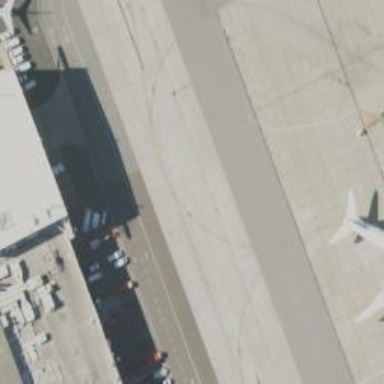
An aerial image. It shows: View of taxiway at the airport.